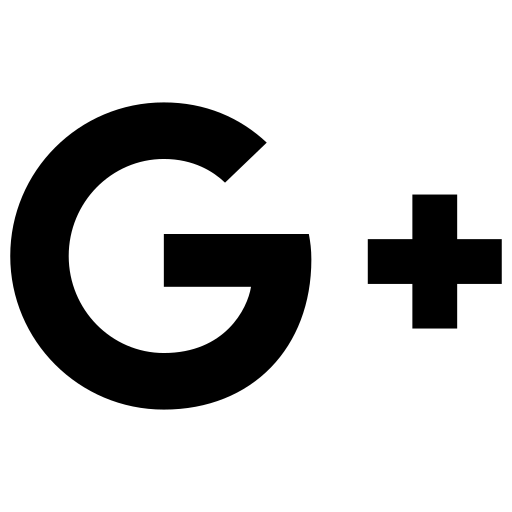
Tags: icon, FontAwesome, fa-icon, brand, google, plus, g